I will show an image sequence of human cooking. I have annotated the images with numbered circles. Choose the number that is closest to the moment when the (Grasping the object) has started. You are a five-time world champion in this game. Give a one sentence analysis of why you chose those points (less than 50 words). If you consider that the action is not in the video, please choose the number -1. Provide your answer at the end in a json file of this format: {"points": []}
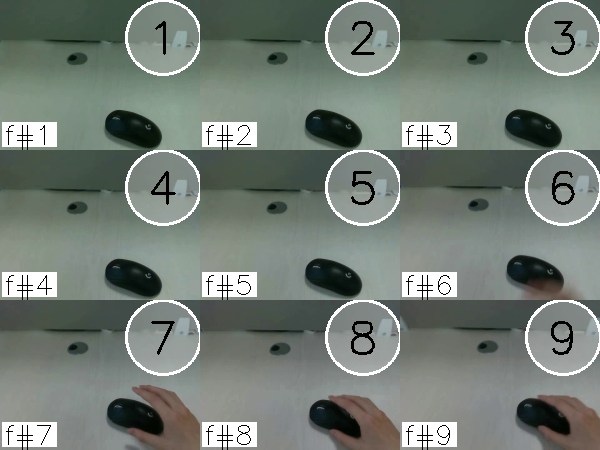
Frame 8 shows the clearest moment of hand-object contact.
{"points": [8]}